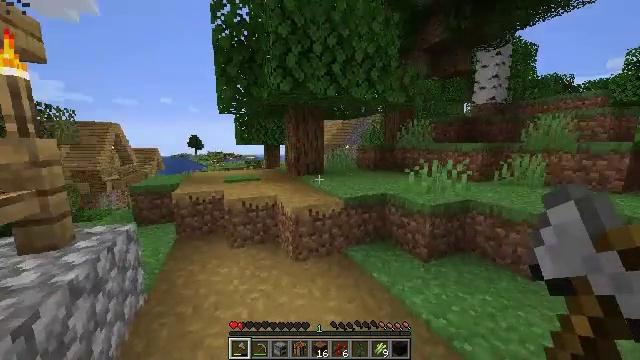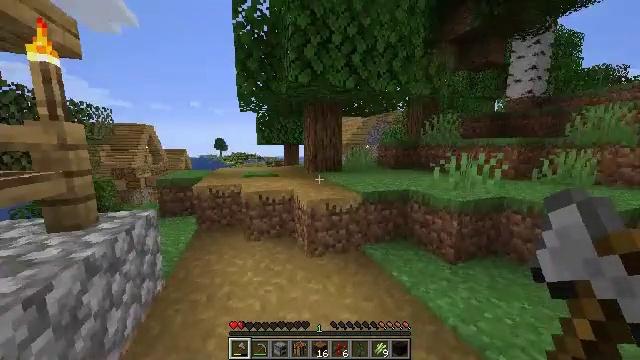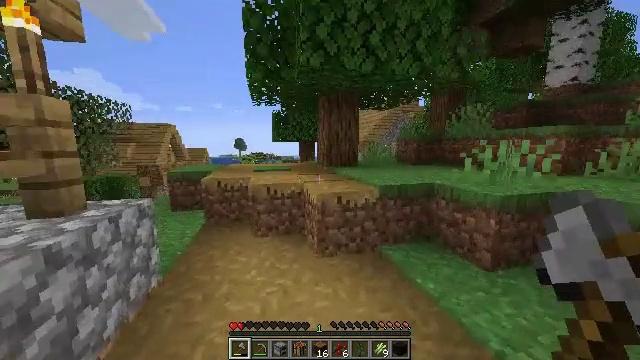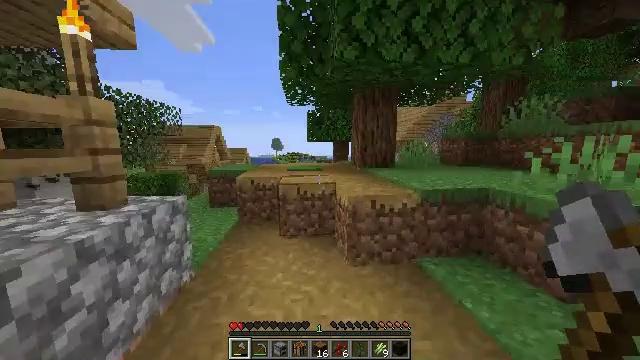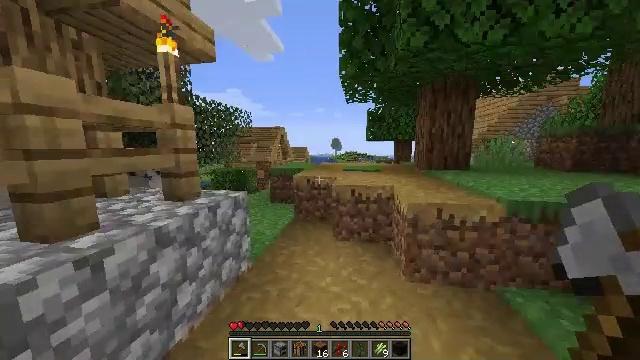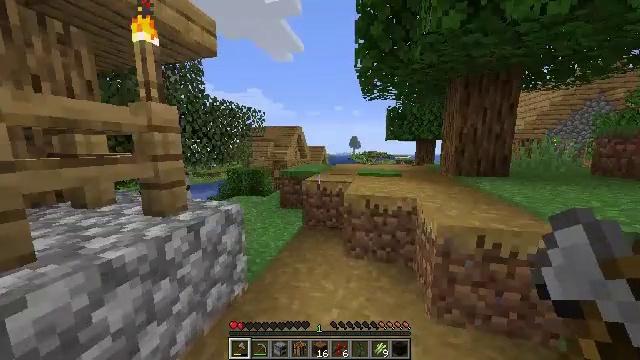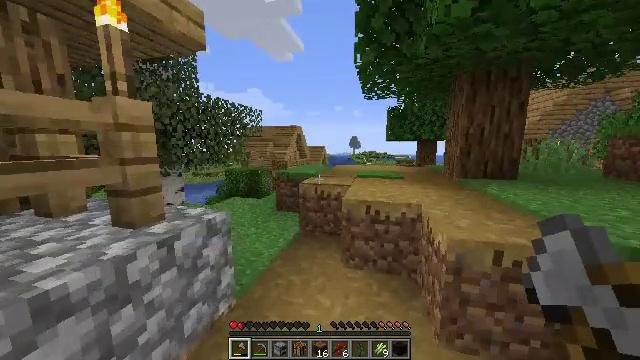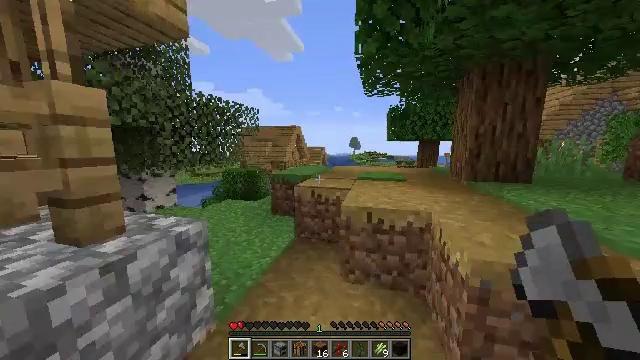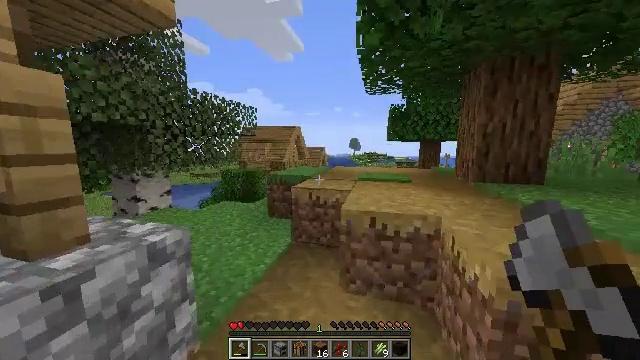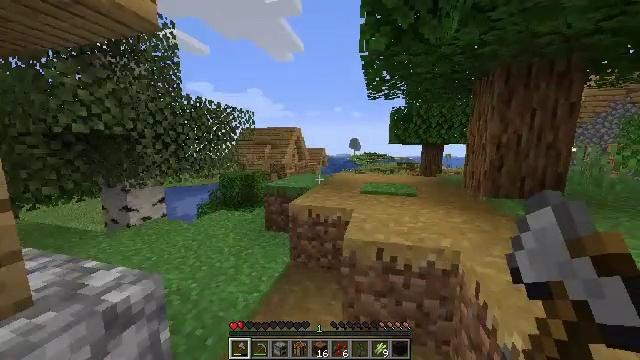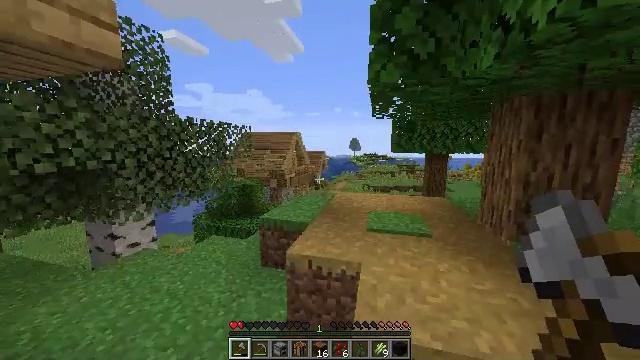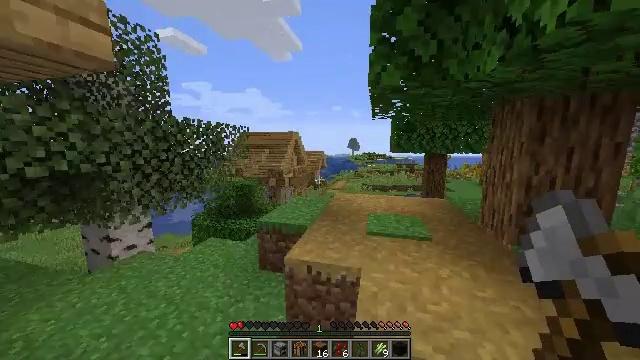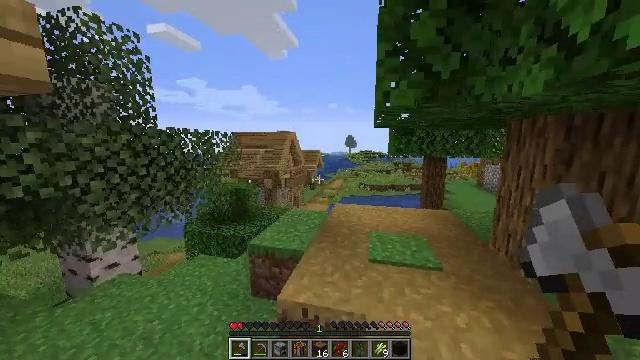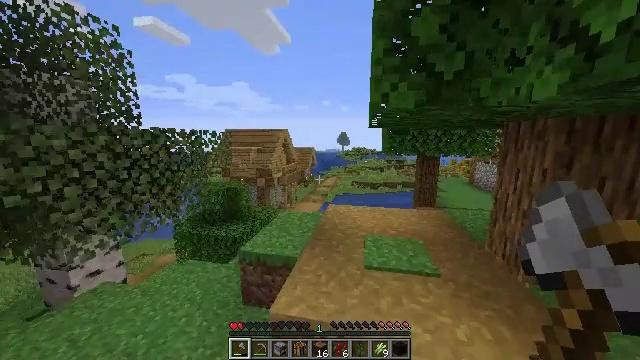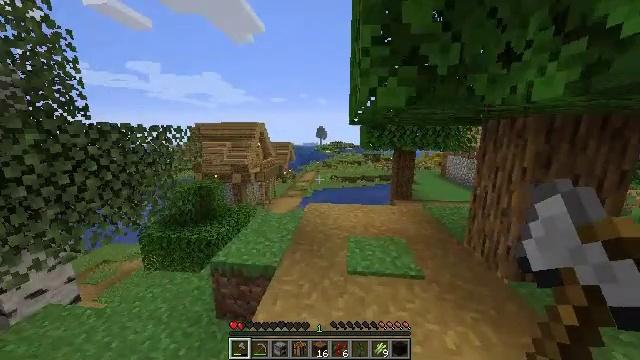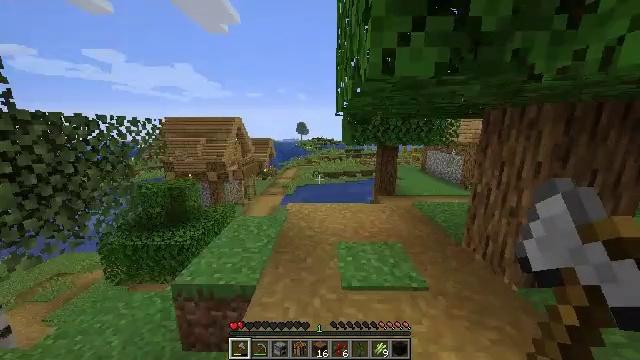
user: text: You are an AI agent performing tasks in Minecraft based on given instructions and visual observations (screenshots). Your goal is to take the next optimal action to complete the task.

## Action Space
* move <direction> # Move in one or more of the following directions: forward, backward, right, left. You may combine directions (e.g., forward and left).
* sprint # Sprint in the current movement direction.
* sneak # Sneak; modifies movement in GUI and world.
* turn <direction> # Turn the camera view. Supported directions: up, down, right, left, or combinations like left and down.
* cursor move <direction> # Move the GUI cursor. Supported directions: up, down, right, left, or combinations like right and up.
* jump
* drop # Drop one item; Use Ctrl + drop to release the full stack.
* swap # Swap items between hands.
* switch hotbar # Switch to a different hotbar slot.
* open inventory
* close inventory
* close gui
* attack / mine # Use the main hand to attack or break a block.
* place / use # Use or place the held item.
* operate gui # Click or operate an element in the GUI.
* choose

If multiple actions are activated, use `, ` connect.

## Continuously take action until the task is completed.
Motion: motion action
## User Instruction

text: Reclaim bookshelf materials.
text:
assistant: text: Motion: move forward, sprint, turn left
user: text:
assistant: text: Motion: move forward, sprint, turn left
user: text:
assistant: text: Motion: move forward, sprint, turn left
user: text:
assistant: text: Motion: move forward, sprint, turn left
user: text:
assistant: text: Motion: move forward, sprint, turn left
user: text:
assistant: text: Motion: move forward, sprint
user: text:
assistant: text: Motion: move forward, sprint
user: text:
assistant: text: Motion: move forward, sprint
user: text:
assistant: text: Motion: move forward, sprint, jump
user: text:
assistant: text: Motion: move forward, sprint, jump
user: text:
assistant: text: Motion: move forward, sprint, jump
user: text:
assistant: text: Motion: move forward, sprint, jump
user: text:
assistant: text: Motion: move forward, sprint, turn right, jump
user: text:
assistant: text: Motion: move forward, sprint, turn right and down, jump
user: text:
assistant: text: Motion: move forward, sprint, turn right and down
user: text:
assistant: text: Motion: move forward, sprint, turn right
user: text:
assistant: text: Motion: move forward, sprint, turn right
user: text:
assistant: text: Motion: move forward, sprint, turn right
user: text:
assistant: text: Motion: move forward, sprint
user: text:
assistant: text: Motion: move forward, sprint
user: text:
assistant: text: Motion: move forward, sprint
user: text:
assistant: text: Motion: move forward, sprint
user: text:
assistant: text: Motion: move forward, sprint
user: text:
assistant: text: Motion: move forward, sprint
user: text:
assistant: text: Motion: move forward, sprint
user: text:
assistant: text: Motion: move forward, sprint
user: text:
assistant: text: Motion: move forward, sprint, turn left and down
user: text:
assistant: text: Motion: move forward and move left, sprint, turn down
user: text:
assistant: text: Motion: move forward and move left, sprint, turn right and down
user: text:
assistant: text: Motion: move forward, sprint, turn right and down